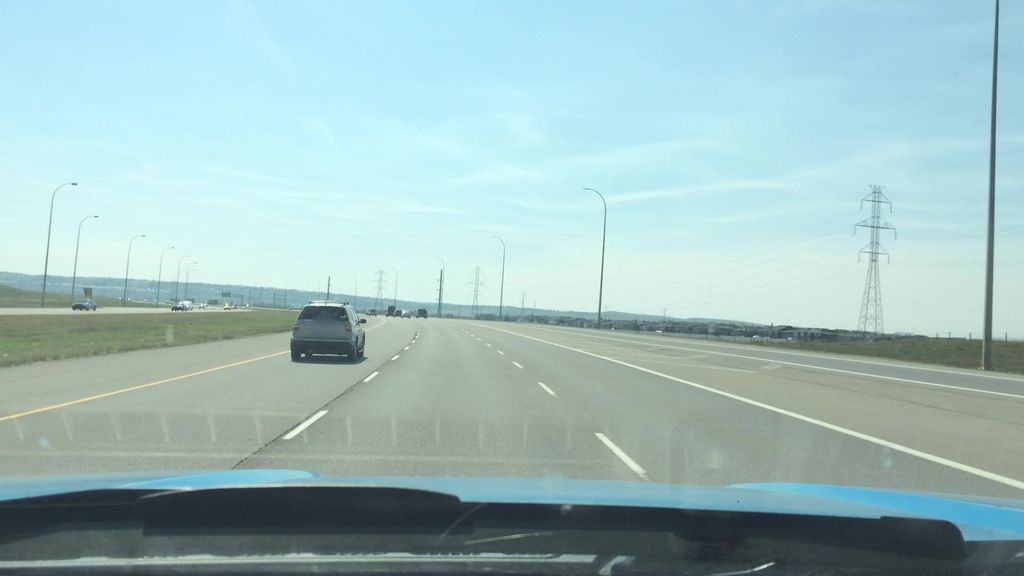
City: calgary